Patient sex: F
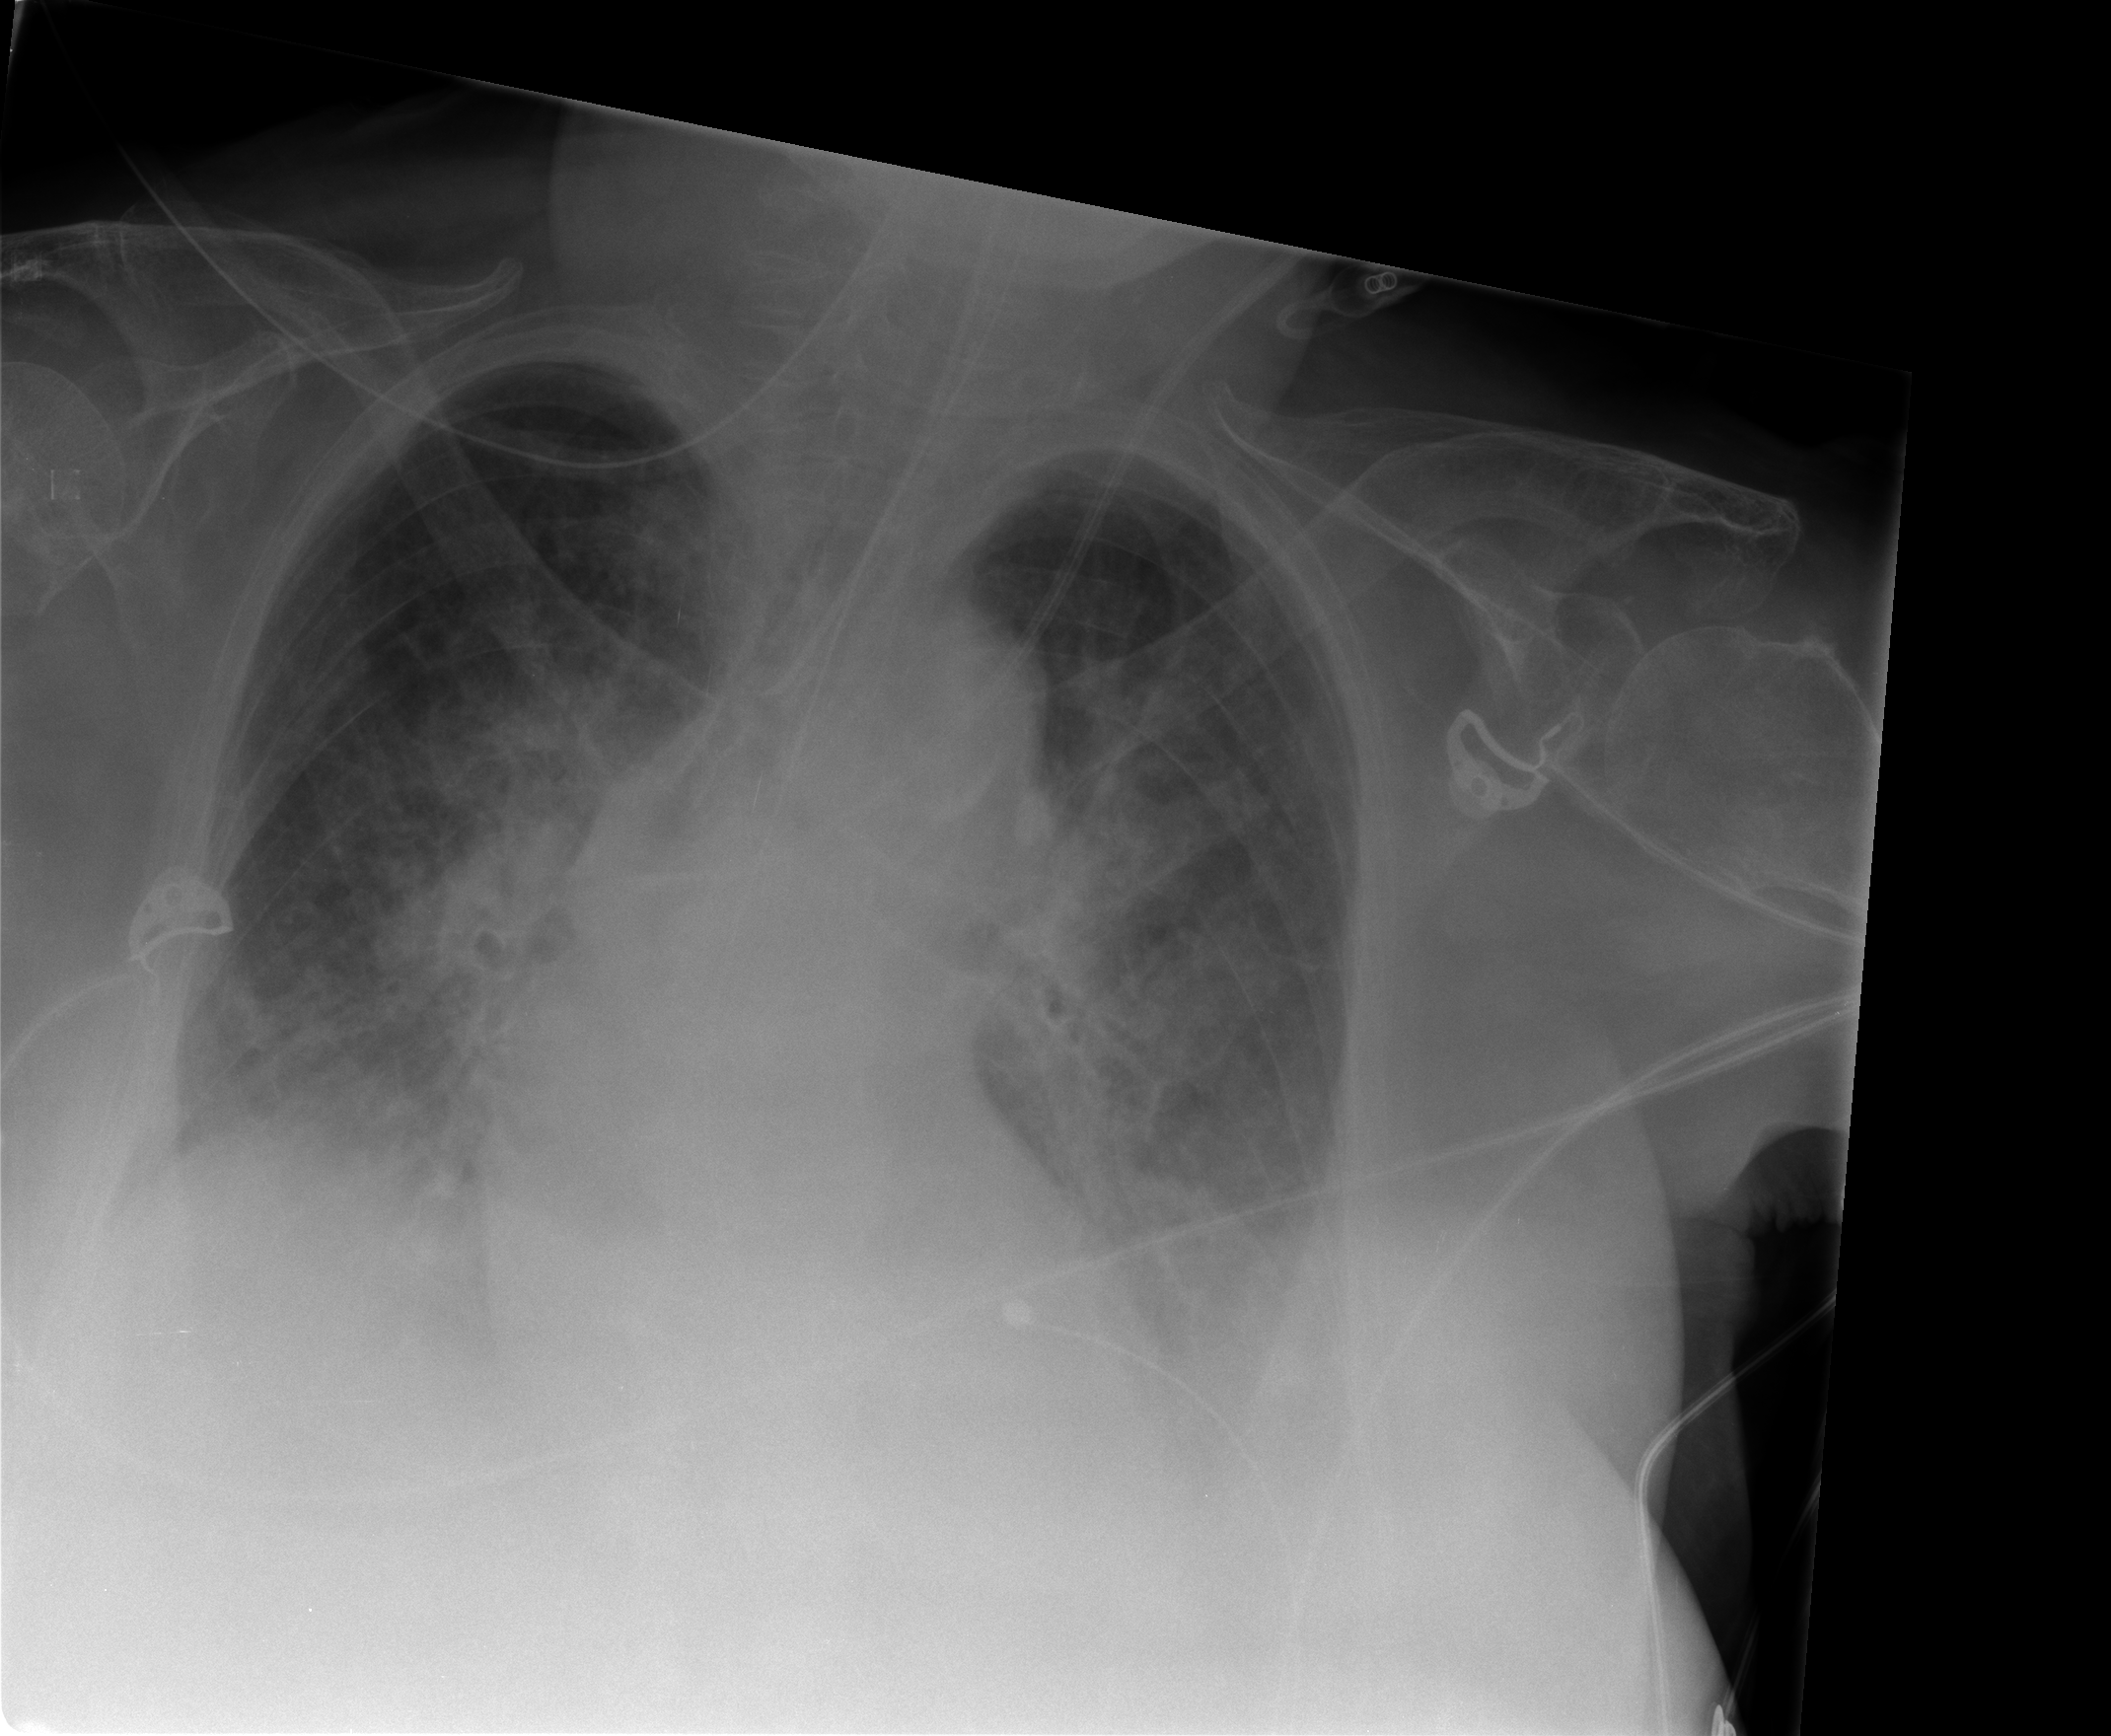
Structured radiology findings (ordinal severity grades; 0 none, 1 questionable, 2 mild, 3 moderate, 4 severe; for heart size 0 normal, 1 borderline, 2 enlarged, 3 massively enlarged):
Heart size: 0
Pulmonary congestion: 3
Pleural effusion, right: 2
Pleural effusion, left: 2
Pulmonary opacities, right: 2
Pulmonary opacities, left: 2
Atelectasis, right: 2
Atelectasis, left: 2